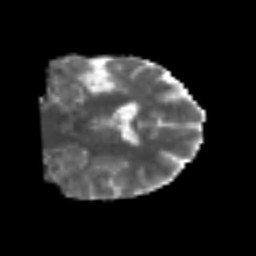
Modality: MD
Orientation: coronal
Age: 56
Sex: male
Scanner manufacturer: siemens
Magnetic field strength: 3 T
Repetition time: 6.1 s
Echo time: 0.101 s